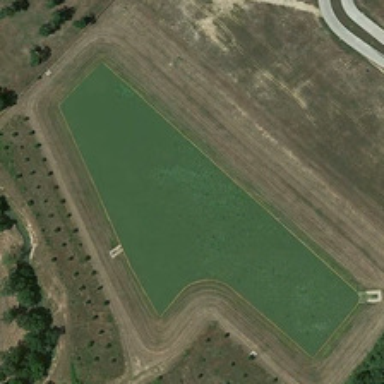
Some green trees and bareland are around an almost rectangular green pond .